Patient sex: F
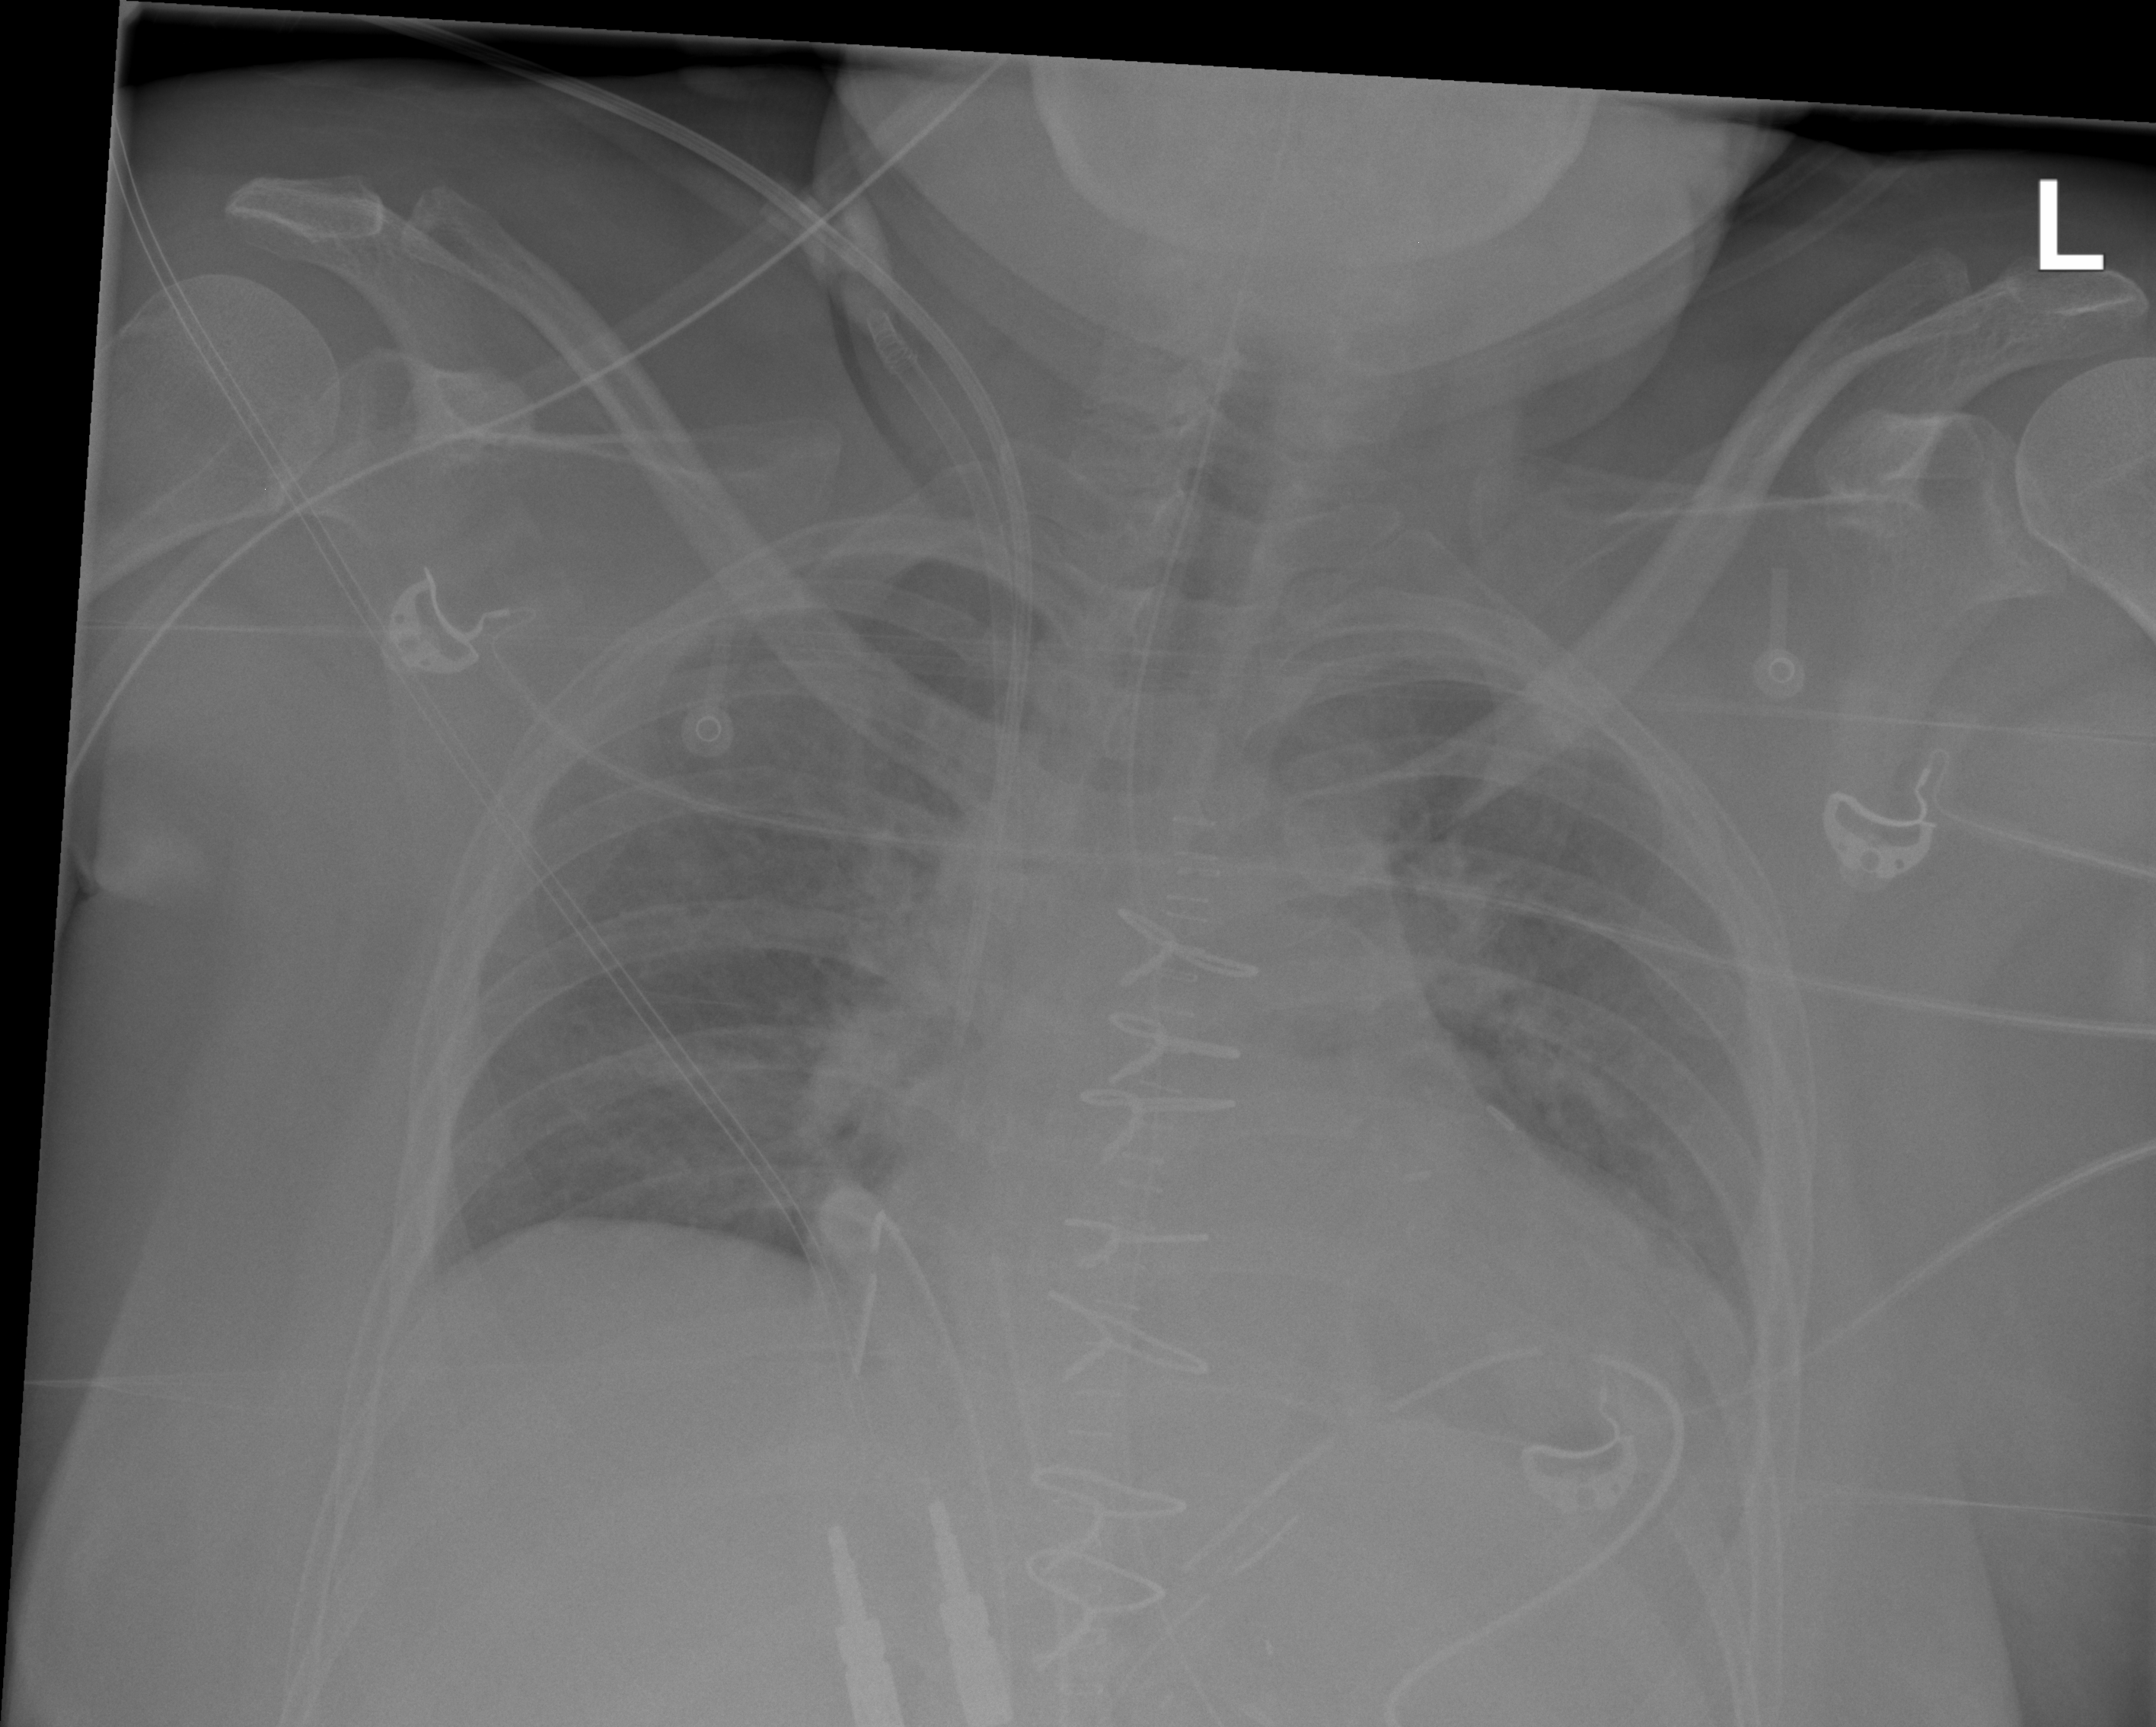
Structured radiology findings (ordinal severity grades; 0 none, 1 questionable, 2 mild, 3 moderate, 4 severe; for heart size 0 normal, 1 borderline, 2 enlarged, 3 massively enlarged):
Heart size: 2
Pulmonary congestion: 0
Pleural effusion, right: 0
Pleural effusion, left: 0
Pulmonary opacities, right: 0
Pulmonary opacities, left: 0
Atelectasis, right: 0
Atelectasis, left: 0